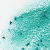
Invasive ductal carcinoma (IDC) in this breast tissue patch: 0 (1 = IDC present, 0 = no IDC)